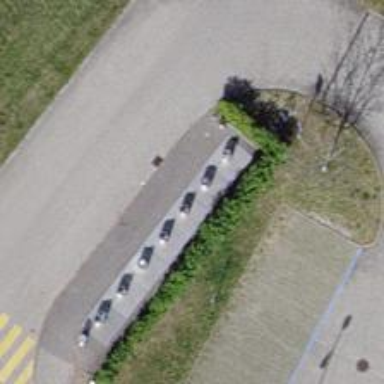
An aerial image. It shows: Recycling container for green waste.